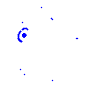
Particle: pion